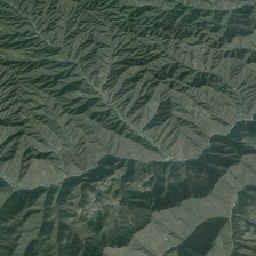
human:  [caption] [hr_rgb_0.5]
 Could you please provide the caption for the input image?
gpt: The mountain looks several years ago.

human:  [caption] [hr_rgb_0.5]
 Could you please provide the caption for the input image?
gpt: The mountain looks very old

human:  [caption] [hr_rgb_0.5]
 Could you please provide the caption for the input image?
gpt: How old does the mountain look.

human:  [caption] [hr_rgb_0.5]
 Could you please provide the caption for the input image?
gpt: The mountain seems a few years.

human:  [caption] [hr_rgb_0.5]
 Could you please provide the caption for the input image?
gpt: The Mountain looks long.